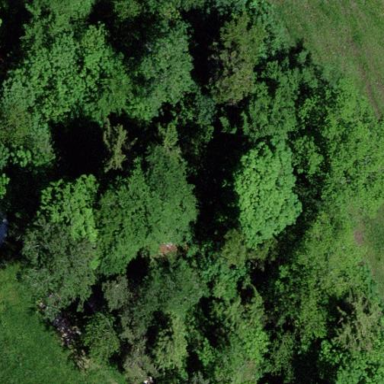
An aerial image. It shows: Forest with mixed types of leaves.